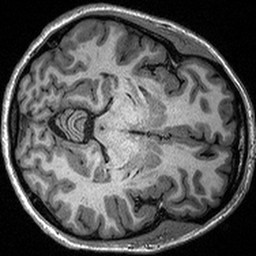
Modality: T1w
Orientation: axial
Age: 32
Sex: female